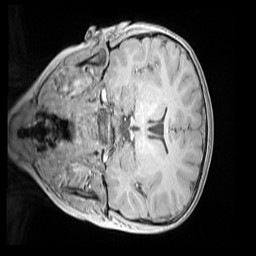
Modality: MP2RAGE
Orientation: coronal
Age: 9
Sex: female
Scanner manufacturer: siemens
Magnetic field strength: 3 T
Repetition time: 4 s
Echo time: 0.00303 s